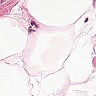
Metastatic tissue present: no